五年级 · 计数
一个放有 2 个白球和 6 个红球、 8 个黄球的盒子里, 任意摸出一个球,摸出 \$ \qquad \$球的可能性最大， 摸到 \$ \qquad \$球的可能性最小。
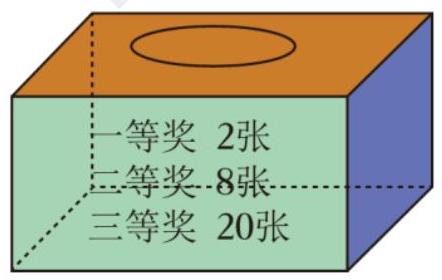
答案: 黄；白